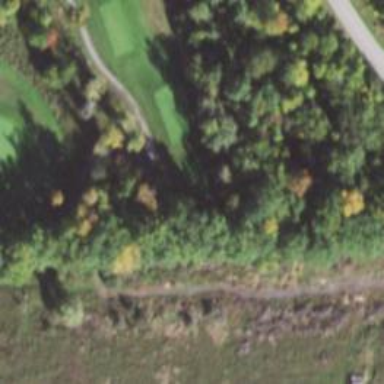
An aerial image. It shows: Service road used as golf cart path.